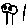
Label: tree